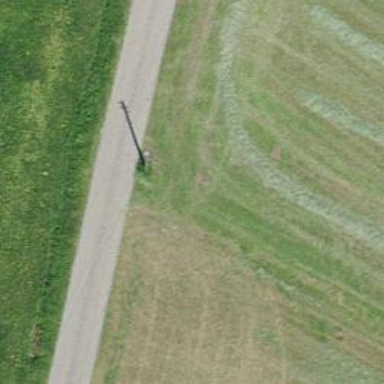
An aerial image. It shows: Minor power line.